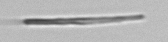
Label: fiber